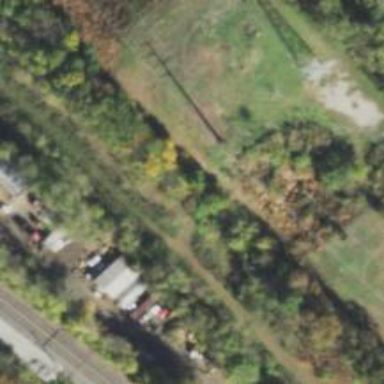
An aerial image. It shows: Abandoned railway path.